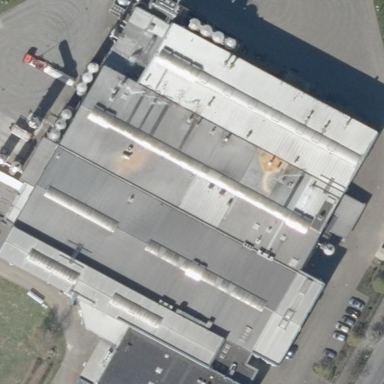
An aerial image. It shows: Industrial building.